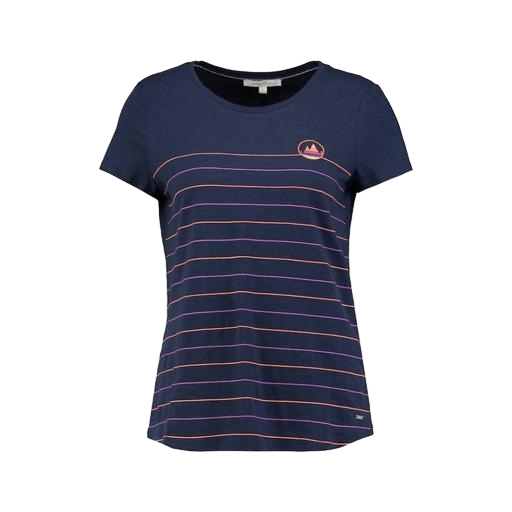
multicolor dp curve navy tee, blue women's stripe true t-shirt, blue short-sleeved striped t-shirt, white background